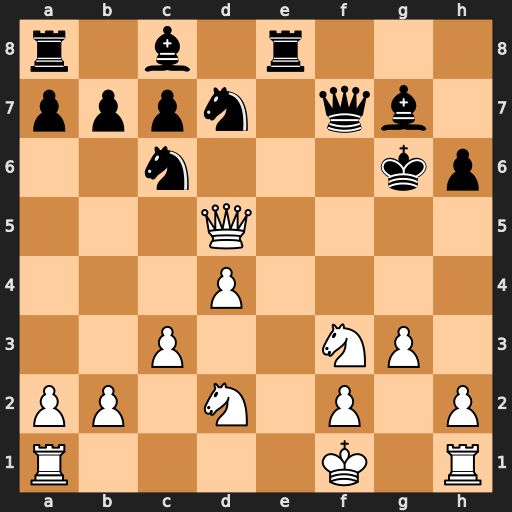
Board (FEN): r1b1r3/pppn1qb1/2n3kp/3Q4/3P4/2P2NP1/PP1N1P1P/R4K1R
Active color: w
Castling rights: -
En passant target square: -
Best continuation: Nh4+ Kf6 Qf5+ Ke7 Ng6+